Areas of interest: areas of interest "Chengdu Mengzuiwan Swimming Pool Water World"
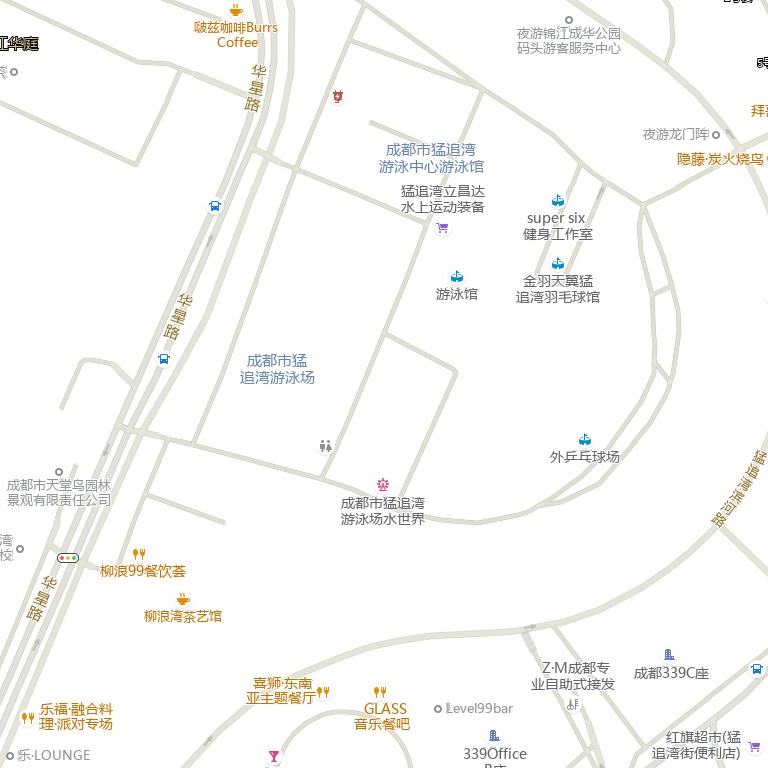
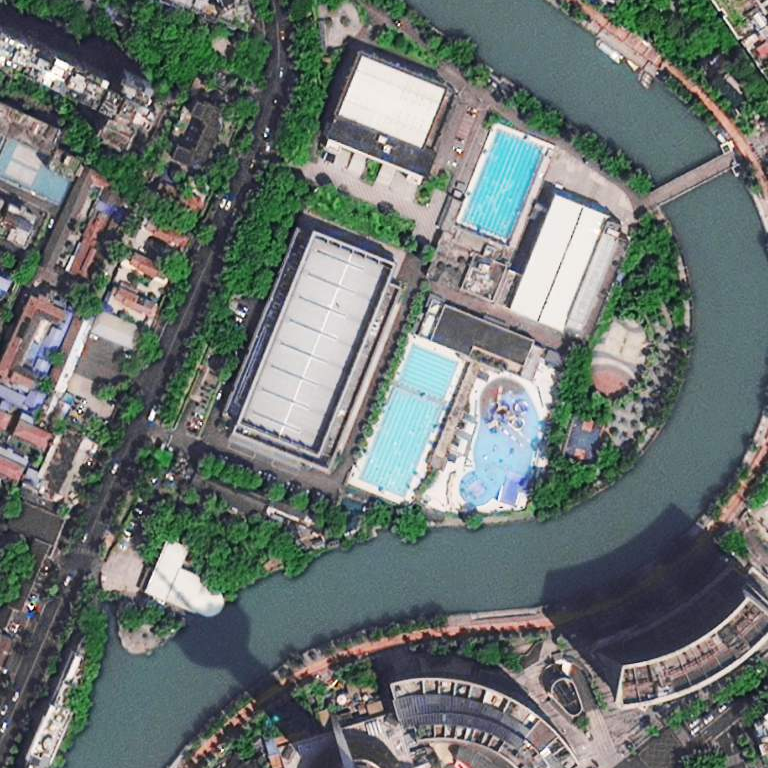